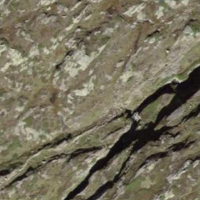
EUNIS habitat code: 23
Species observed at this site:
Aglais urticae
Pyrrhocorax graculus
Colias palaeno